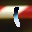
Label: 1